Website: lowes
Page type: account-selection
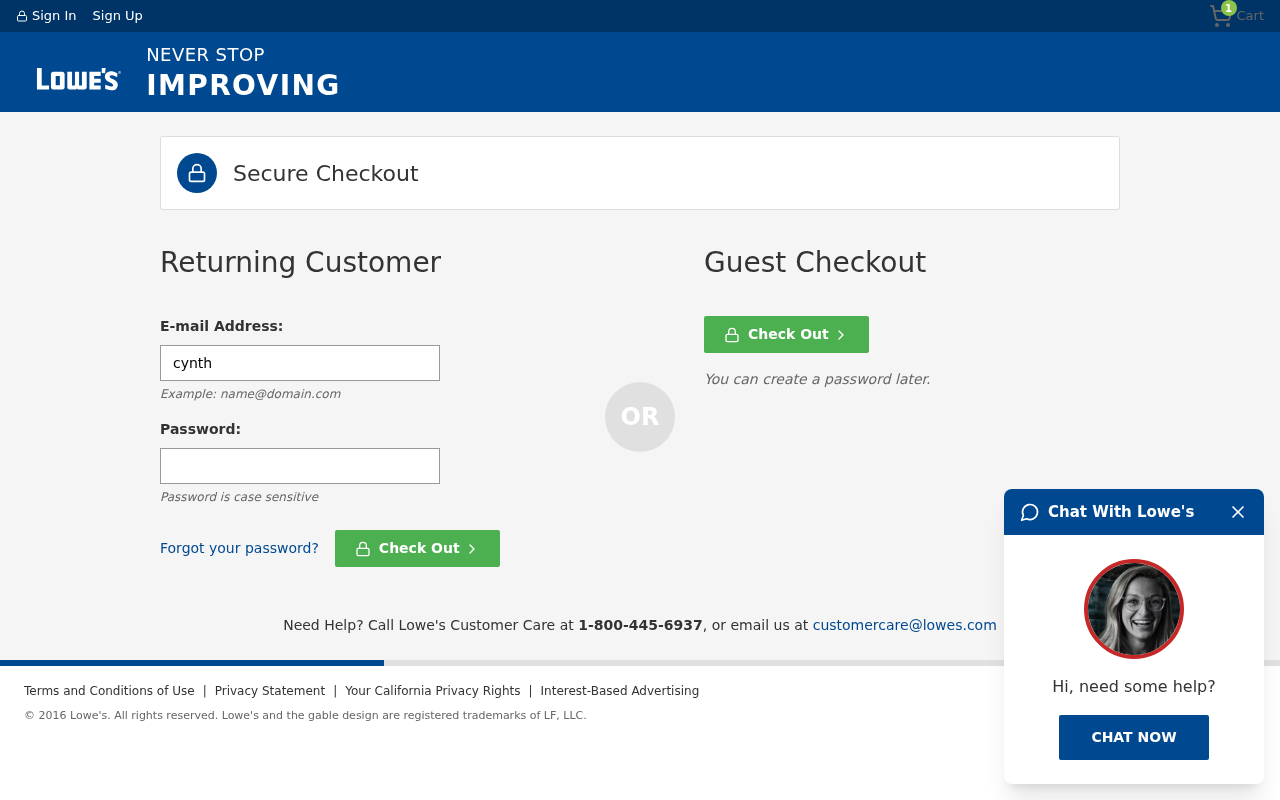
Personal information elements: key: PII_LOGIN_USERNAME
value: cynthia.campbell
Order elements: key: ORDER_NUM_ITEMS
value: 1